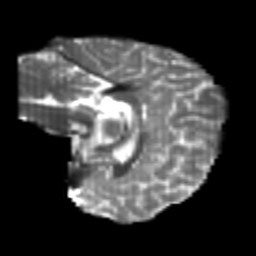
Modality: T2w
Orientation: sagittal
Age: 21
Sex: female
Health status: healthy
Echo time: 0.074 s